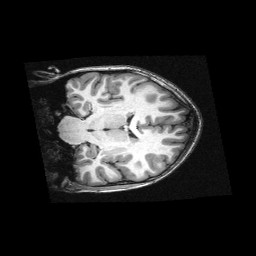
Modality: T1w
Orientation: coronal
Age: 11
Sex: male
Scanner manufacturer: siemens
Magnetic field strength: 3 T
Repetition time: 2.3 s
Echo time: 0.00336 s